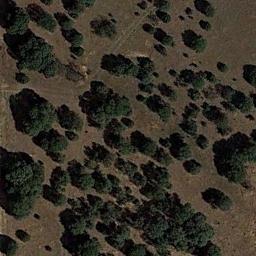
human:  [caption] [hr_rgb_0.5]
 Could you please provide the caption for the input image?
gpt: Chaparral is densely distributed on the sand .

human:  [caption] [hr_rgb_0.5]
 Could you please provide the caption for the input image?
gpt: The chaparral is dense and even .

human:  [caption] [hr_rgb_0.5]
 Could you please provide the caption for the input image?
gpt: There are several trees and some weeds in this desert .

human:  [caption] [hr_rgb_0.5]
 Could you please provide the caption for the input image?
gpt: The chaparral is consist of dense green bushes .

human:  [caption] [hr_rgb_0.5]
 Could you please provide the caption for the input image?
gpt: Some green chaparrals of different sizes grow on the wasteland .